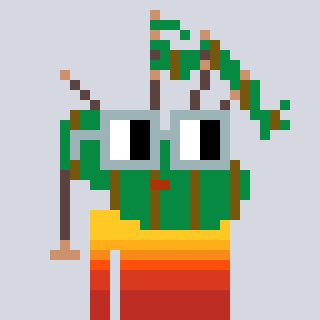
a pixel art character with square dark gray glasses, a bagpipe-shaped head and a grayscale-colored body on a cool background